Question: I have the following three Iframes on a page.
the red Iframe contains 3 main elements of which the scrollable div is loaded dynamically.
I want to set the height of the scroll-able div when it loads to an amount so that it does not push the buttons out of users view.
I have to take into account the jQuery Tabs Height and the buttons height and the window/Iframe height then do 'scrollableDivHeight = (windowHeight-jqueryTabsHeight-buttonsHeight).'

I understand this might be trivial to some but I am just beginning java-script and any help is appreciated.
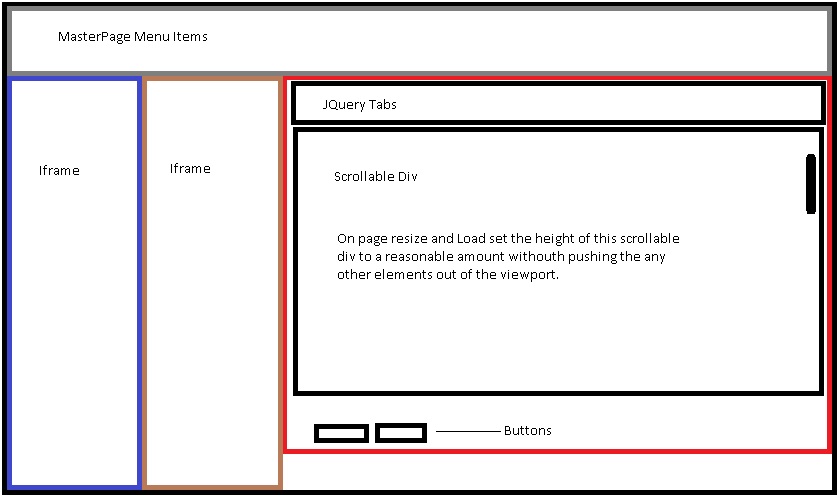
Answer: Try with below code..
'''
<script type="text/javascript" >
$(window).load(function(){ // Window load .. to ensure that images are loaded from header and footer part, then the body part is resized
var winW = 630, winH = 460;
if (document.body && document.body.offsetWidth) {
//Internet Explorer (backward-compatibility mode):
winW = document.body.offsetWidth;
winH = document.body.offsetHeight;
}
if (document.compatMode=='CSS1Compat' &&
document.documentElement &&
document.documentElement.offsetWidth ) {
//Internet Explorer (standards mode, document.compatMode=='CSS1Compat'):
winW = document.documentElement.offsetWidth;
winH = document.documentElement.offsetHeight;
}
if (window.innerWidth && window.innerHeight) {
// most other browsers - as well as IE9 (standards mode):
winW = window.innerWidth;
winH = window.innerHeight;
}
var headerHeight = $("#head").outerHeight(true); // include margin
var footerHeight = $("#foot").outerHeight(true); // include margin
var extraBitForIe8 = 0;
if($.browser.msie && $.browser.version==8)
extraBitForIe8= 4; // For ie 8, to avoid scroll bar
var bodyHeight = winH - headerHeight - footerHeight - extraBitForIe8
$("#body").height(bodyHeight);
})
</script>
</head>
<body >
<div id="head" style="background:red; margin:10px; padding:10px; color: white" >Header content goes here <br> Header content goes here <br> Header content goes here</div>
<div id="body" style="background:black; color:white; margin:0 10px; padding:0 10px;" >Body content goes here <br>Body content goes here <br> Body content goes here </div>
<div id="foot" style="background:yellow; margin:10px; padding:10px;" >Footer content goes here <br> Footer content goes here <br> Footer content goes here</div>
</body>
'''